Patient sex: M
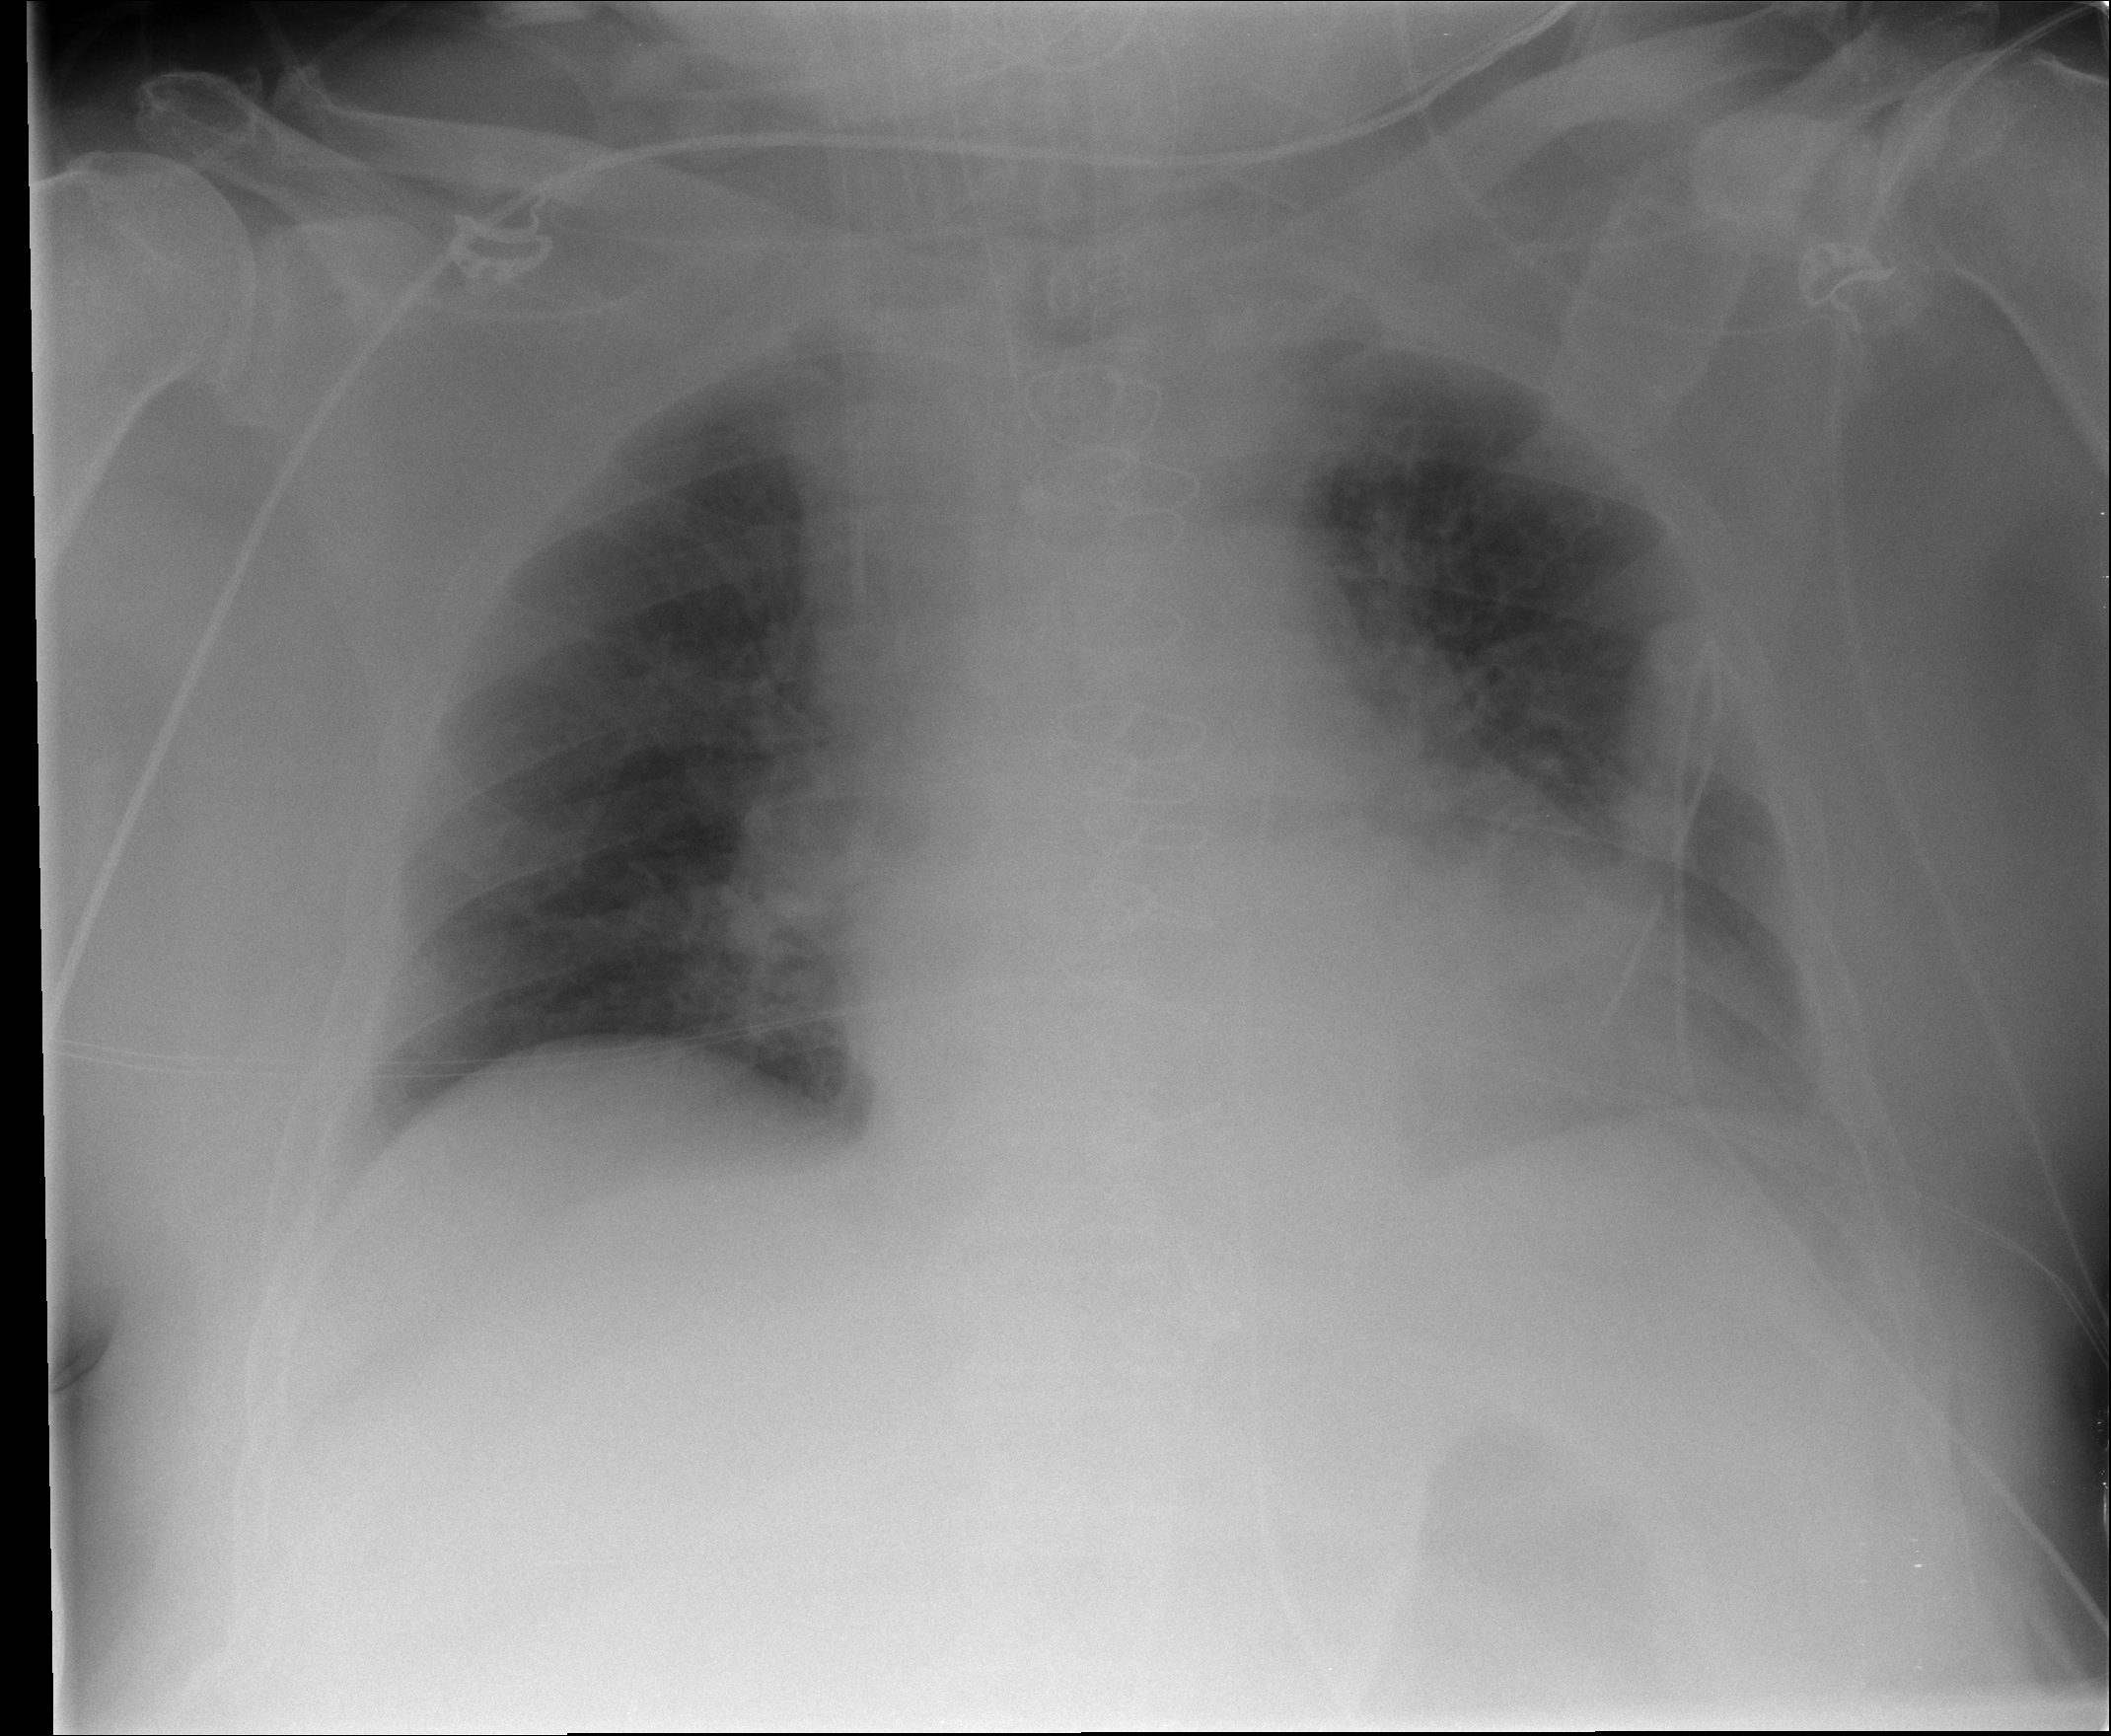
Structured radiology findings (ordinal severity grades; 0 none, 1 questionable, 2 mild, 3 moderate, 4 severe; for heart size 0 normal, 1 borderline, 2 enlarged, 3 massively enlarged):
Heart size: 2
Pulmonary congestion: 2
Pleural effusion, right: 0
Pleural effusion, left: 1
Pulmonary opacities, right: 0
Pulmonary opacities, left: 2
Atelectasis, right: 1
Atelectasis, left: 1